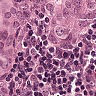
Metastatic tissue present: yes